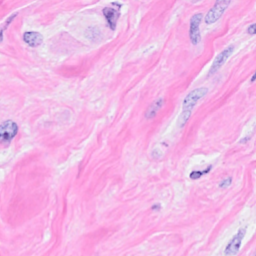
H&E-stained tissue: Breast